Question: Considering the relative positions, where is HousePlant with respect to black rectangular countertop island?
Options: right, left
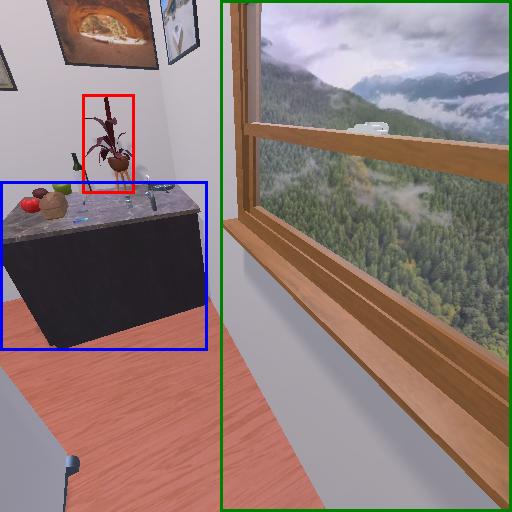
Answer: right